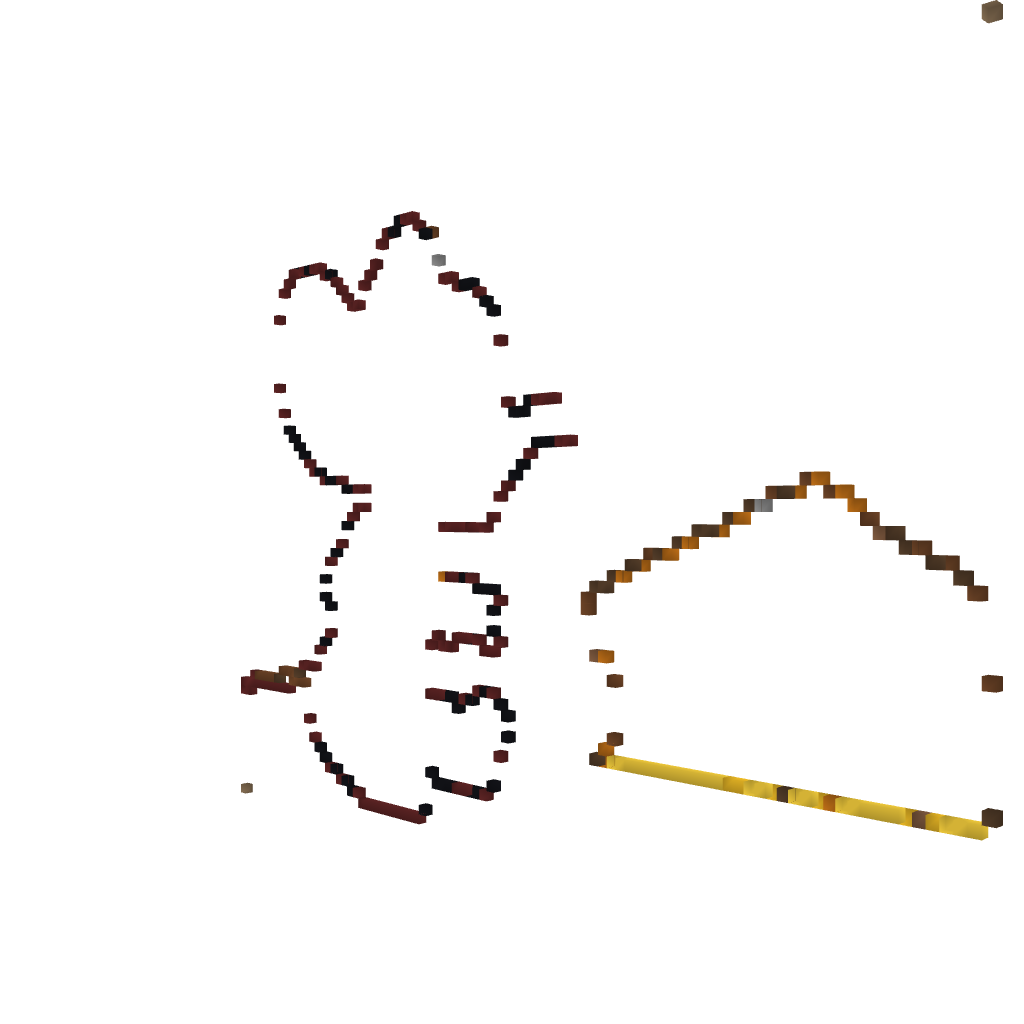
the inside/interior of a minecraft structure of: Jerry